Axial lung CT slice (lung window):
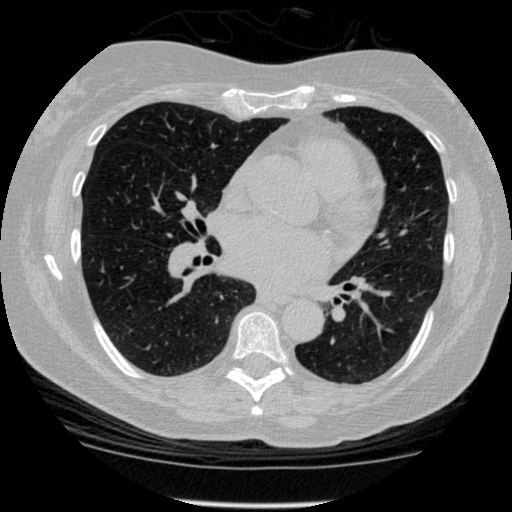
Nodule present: no